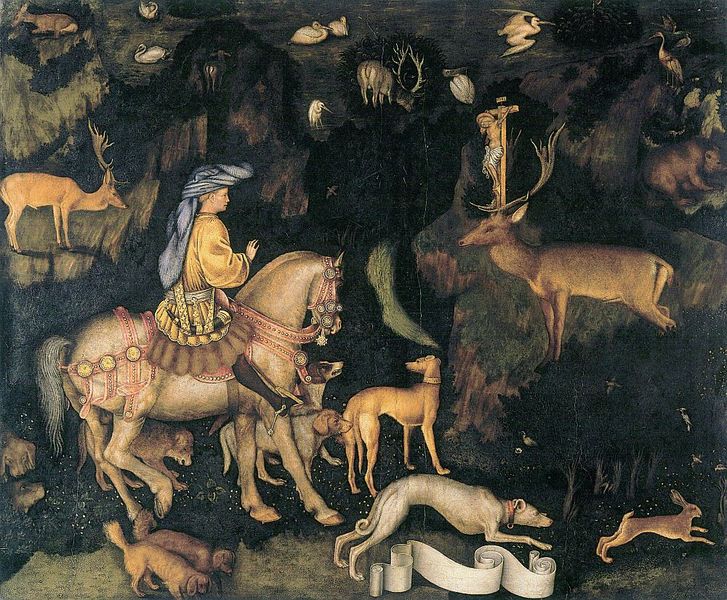
Titel: Die Vision des heiligen Eustachius
Künstler: Antonio Pisanello
Standort: London
Institution: National Gallery
Schlagwörter: baum, blau, blätter, dunkel, felsen, gemälde, mann, meer, vogel, weiß, bäume, gelb, grün, landschaft, see, teich, abend, braun, frankreich, nacht, profil, schwarz, hund, hunde, tiere, malerei, teppich, band, mensch, hügel, vögel, busch, gebüsch, dunkelheit, blatt, höhle, renaissance, wald, pferd, pferde, reiter, hase, hasen, ausritt, sattel, schweif, steigbügel, zaumzeug, papier, düster, ente, schwan, italien, halsband, berge, gebirge, enten, wild, seitenansicht, schwein, kreuz, orient, geschirr, durcheinander, flamingo, kranich, pelikan, reiher, jagd, rolle, geflügel, fuchs, baumgruppe, hirsch, hirsche, jäger, reh, rehe, christus, jesus, kreuzigung, jagdhund, mittelalter, kruzifix, erscheinung, heiliger, schriftrolle, jagdhunde, treibjagd, fresko, schriftstück, meute, wildschwein, geweih, bär, turban, äsen, schwäne, wandbehang, hubertus, banderole, massstab, spruchband, frühe neuzeit, schriftband, gekreuzigter, hirschgeweih, rotwild, jund, frührenaissance, dunekl, saumzeug, bucolic, equestrian, größenverhältnis, inse, north, 1500, tappiserie, hirrsch, wwild, wiere